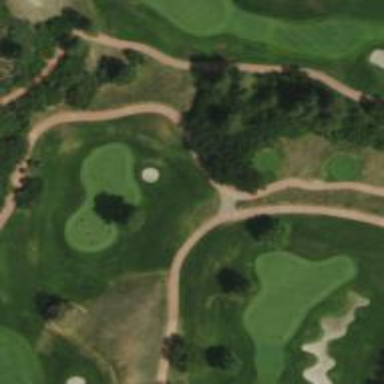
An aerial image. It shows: Pathway for golfing.